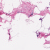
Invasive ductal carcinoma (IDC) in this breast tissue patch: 0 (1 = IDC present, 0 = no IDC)